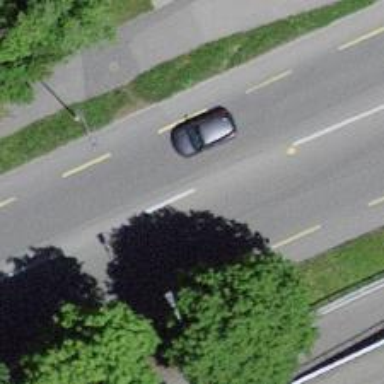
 with designated cycle lane on both sides."